Interaction volume radius: 10 \u00c5
Interaction volume height: 10 \u00c5
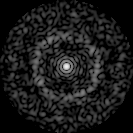
Disorder parameter: 0.8063